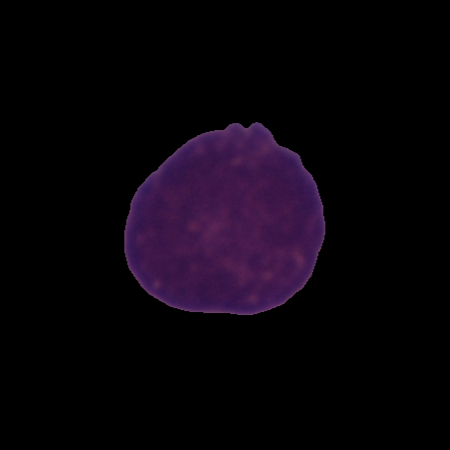
Label: cancer